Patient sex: M
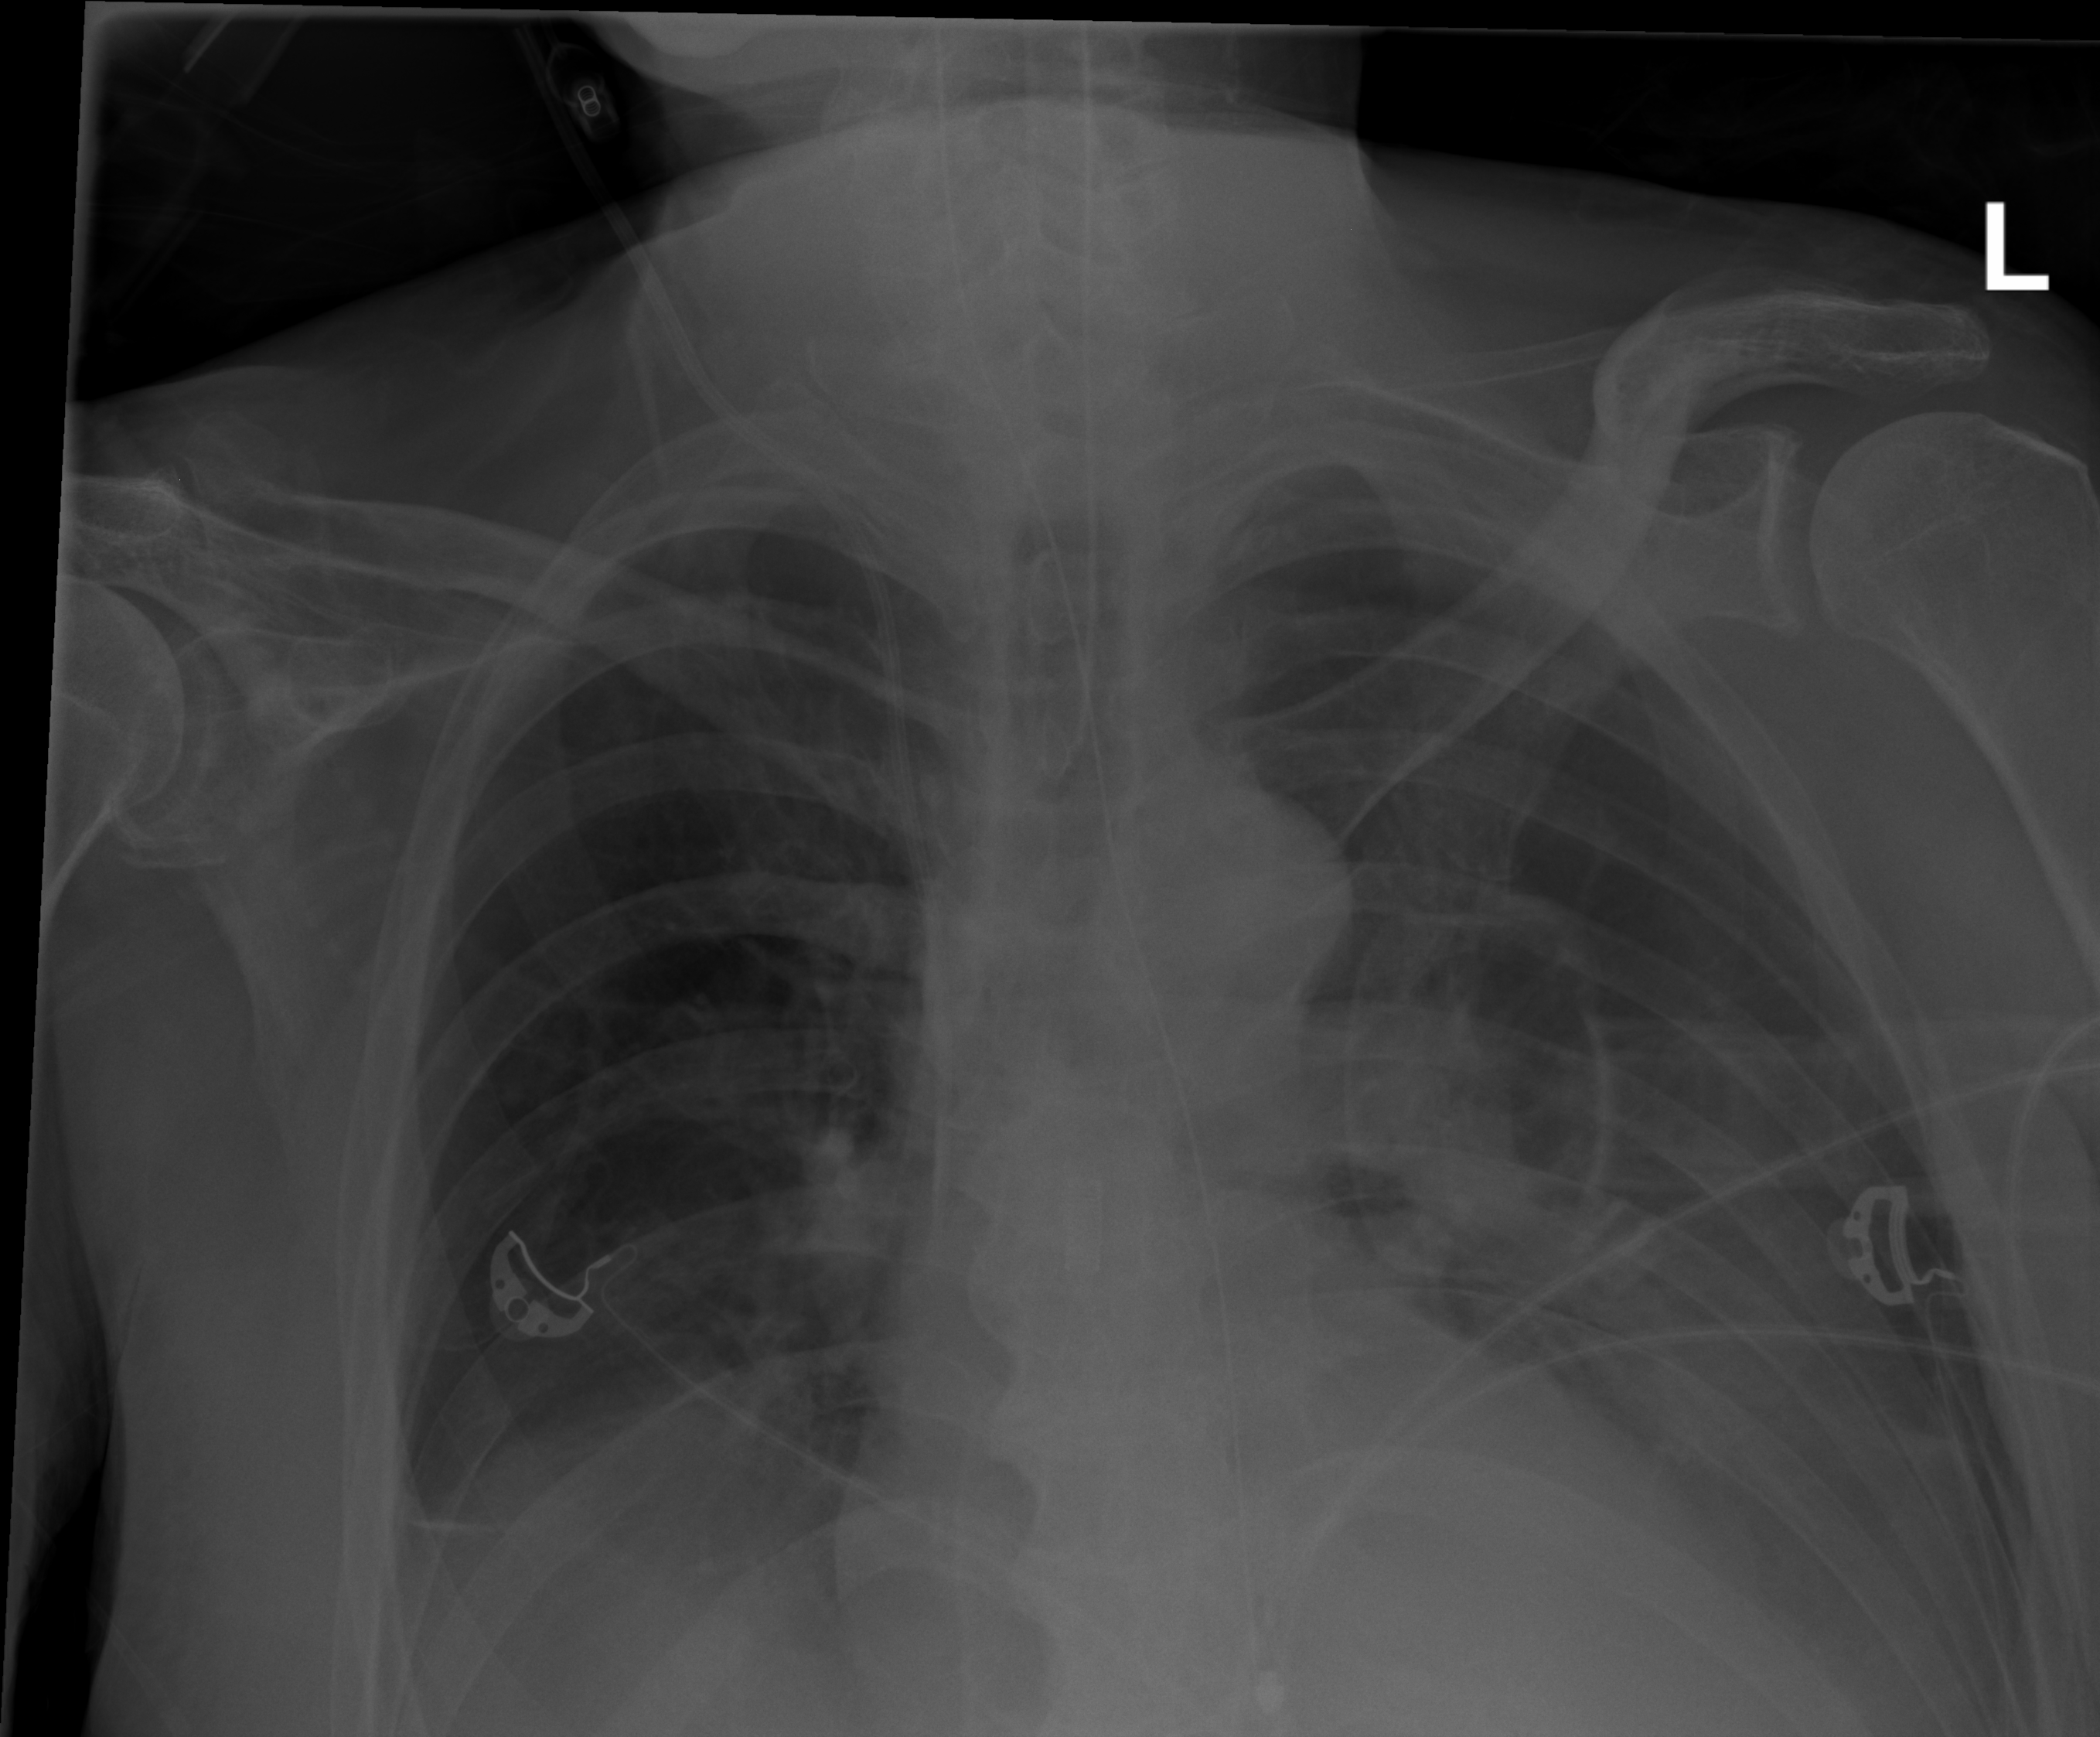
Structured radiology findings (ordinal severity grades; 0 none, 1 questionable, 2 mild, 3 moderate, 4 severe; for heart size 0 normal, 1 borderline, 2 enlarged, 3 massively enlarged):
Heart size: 0
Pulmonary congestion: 2
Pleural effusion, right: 3
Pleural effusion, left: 2
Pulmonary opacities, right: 0
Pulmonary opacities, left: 0
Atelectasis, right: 2
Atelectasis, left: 2